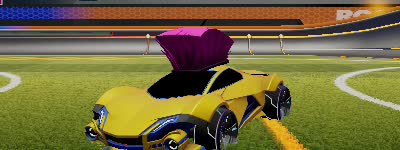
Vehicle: werewolf